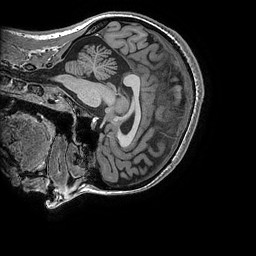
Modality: T1w
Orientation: sagittal
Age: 29
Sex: female
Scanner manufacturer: ge
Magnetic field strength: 3 T
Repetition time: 0.008184 s
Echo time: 0.003192 s